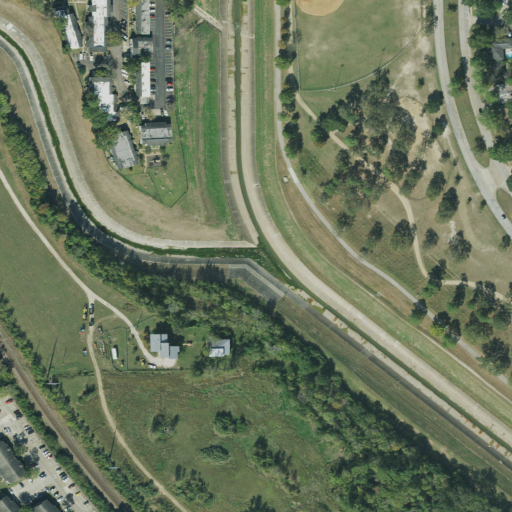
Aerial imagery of valley in Texas named Brickhouse Gully containing low intensity development, medium intensity development, open development, pasture, high intensity development, woody wetlands, shrub, deciduous forest, herbaceous wetlands, grassland, and barren land